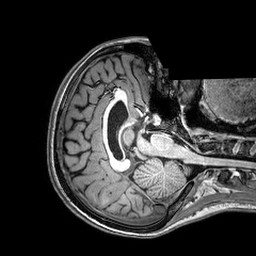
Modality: T1w
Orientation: axial
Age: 27
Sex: female
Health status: healthy
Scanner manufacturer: philips
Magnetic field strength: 3 T